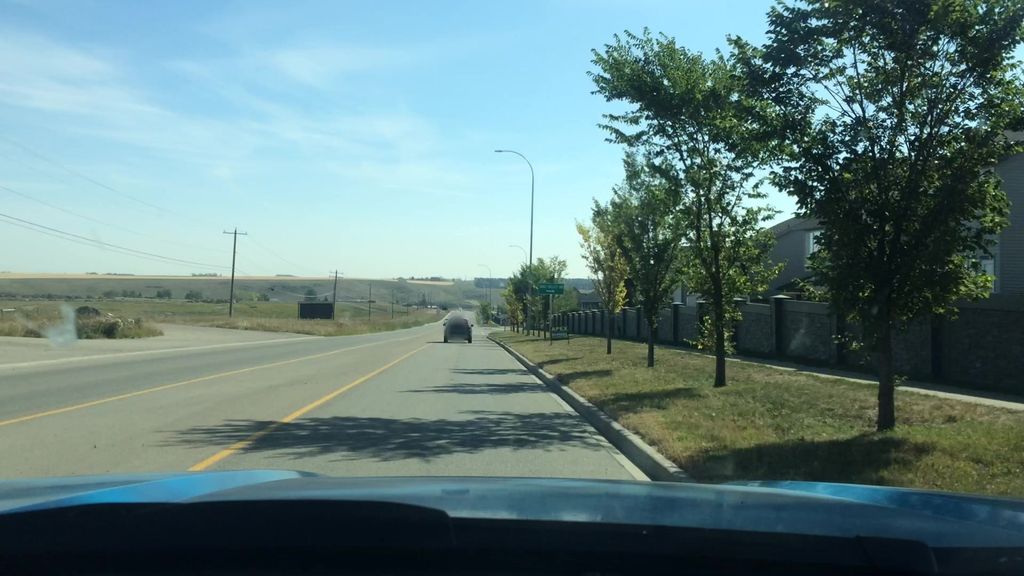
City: calgary